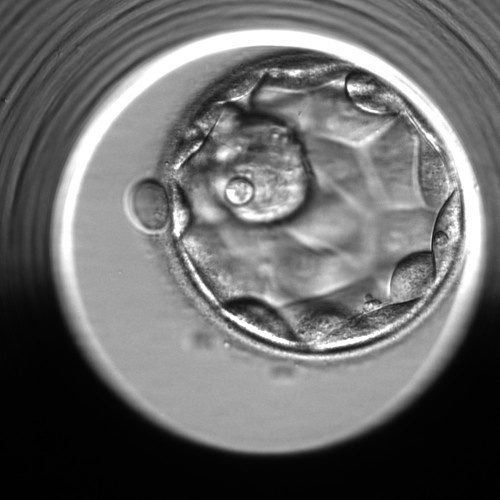
Embryo quality: good